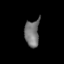
Tissue: lung
Cell type: T cells
Senescence score: 0.2062
Nuclear area (px): 387
Mean DAPI intensity: 117.036